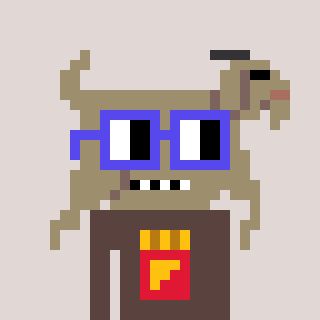
a pixel art character with square blue glasses, a goat-shaped head and a darkbrown-colored body on a warm background